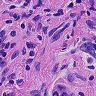
Metastatic tissue present: yes